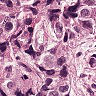
Metastatic tissue present: yes